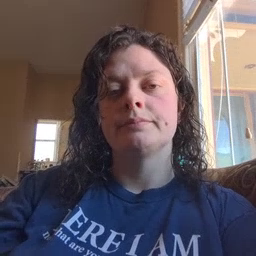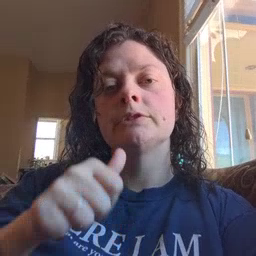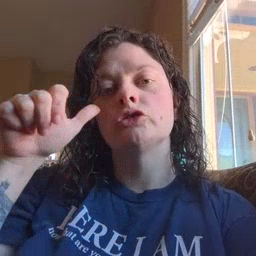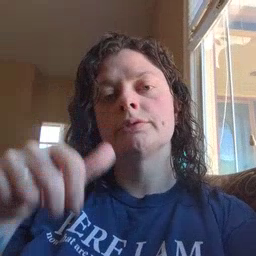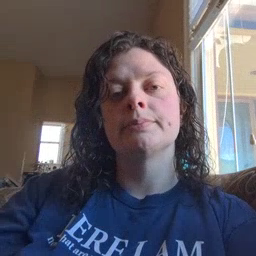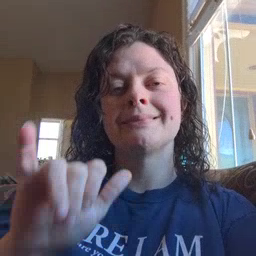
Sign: yesterday